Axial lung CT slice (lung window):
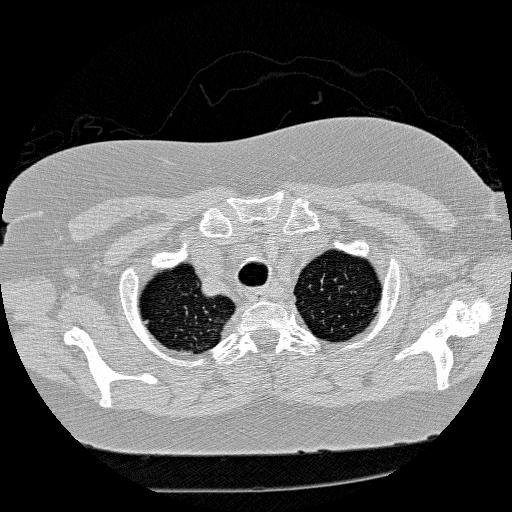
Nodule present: no